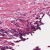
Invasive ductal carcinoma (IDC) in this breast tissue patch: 1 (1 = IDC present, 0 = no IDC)